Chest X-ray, AP view. Patient: 62 years old, sex M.
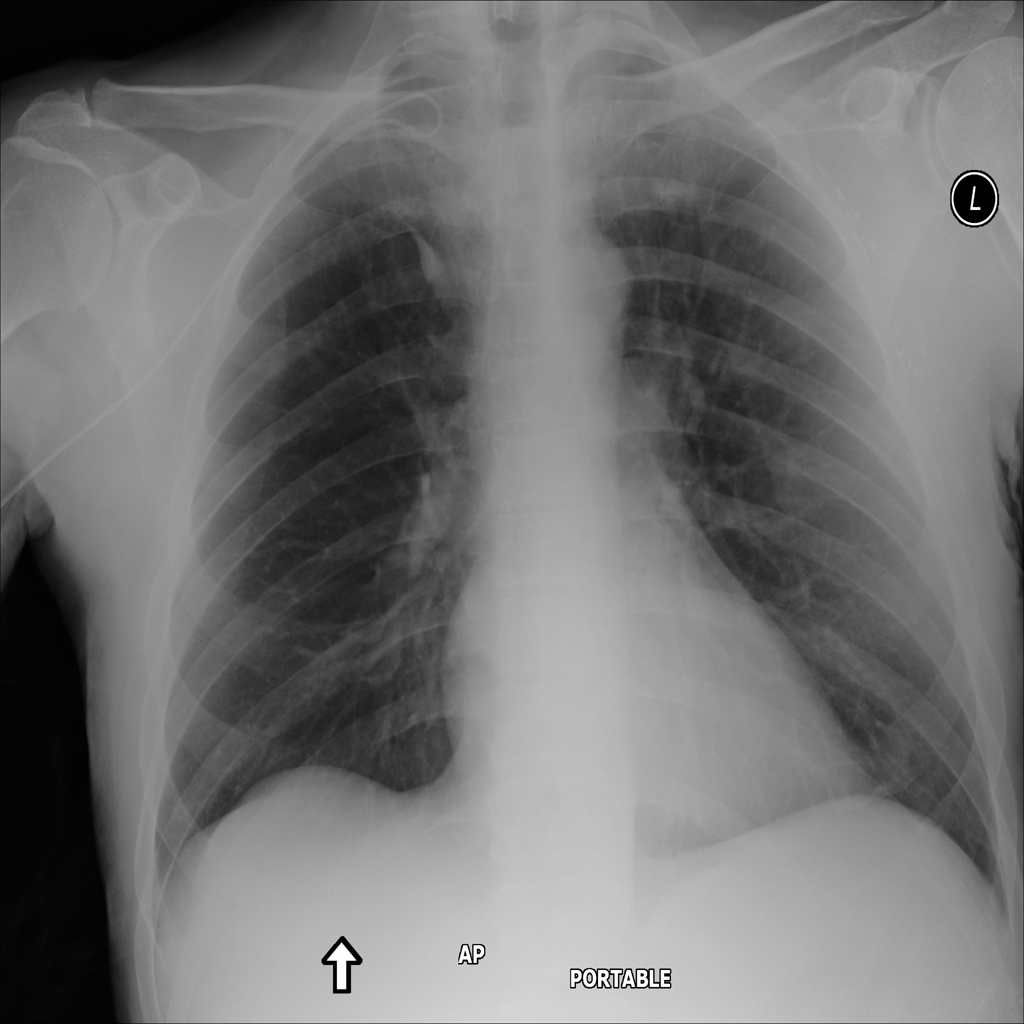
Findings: No Finding